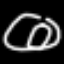
Label: donut